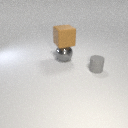
large gray metal sphere to the left of small gray rubber cylinder